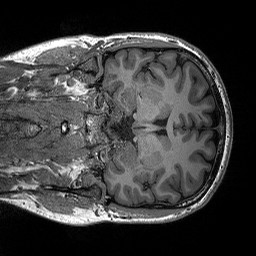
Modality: T1w
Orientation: coronal
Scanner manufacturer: siemens
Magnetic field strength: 3 T
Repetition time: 2.3 s
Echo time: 0.00298 s